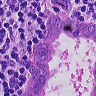
Metastatic tissue present: yes